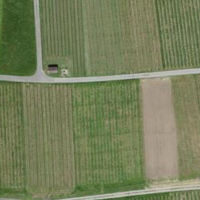
EUNIS habitat code: 40
Species observed at this site:
Fumaria officinalis
Lamium purpureum